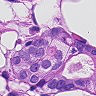
Metastatic tissue present: yes